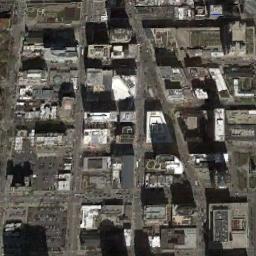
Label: commercial_area